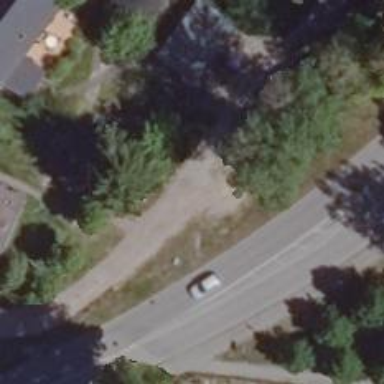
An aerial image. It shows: Residential road with dirt surface.